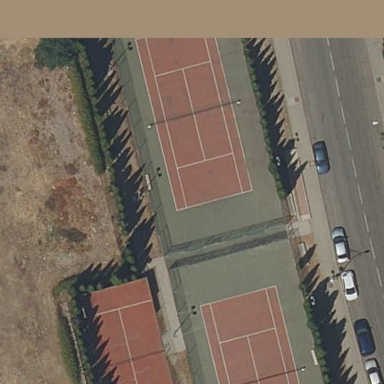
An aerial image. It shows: Tennis court on the leisure land pitch.